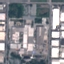
Label: Industrial